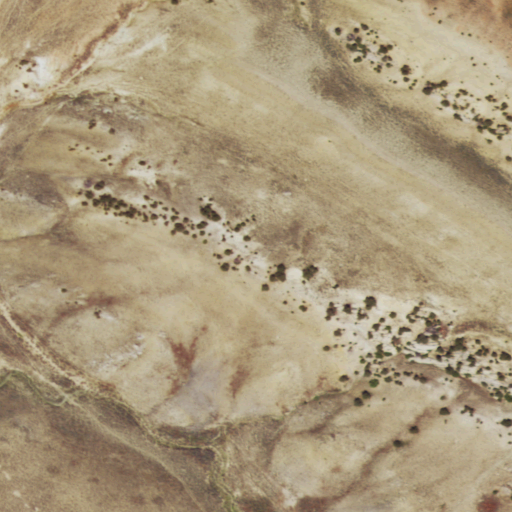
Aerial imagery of mountains in Wyoming named Red Hills containing only shrub